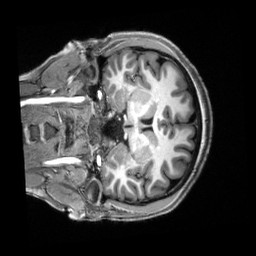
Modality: T1w
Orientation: coronal
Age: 24
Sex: female
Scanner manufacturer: siemens
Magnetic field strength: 3 T
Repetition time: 2.5 s
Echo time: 0.00222 s